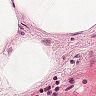
Metastatic tissue present: no